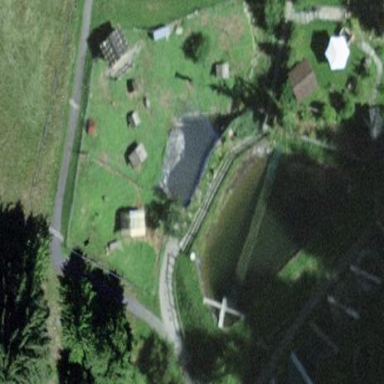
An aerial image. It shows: Peaceful pond surrounded by nature.